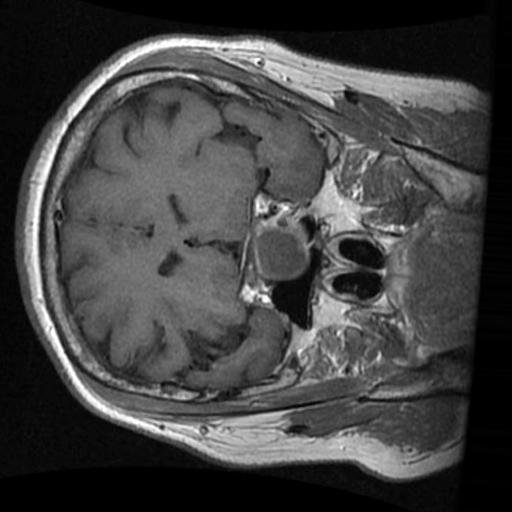
Label: brain_tumor